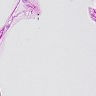
Metastatic tissue present: no